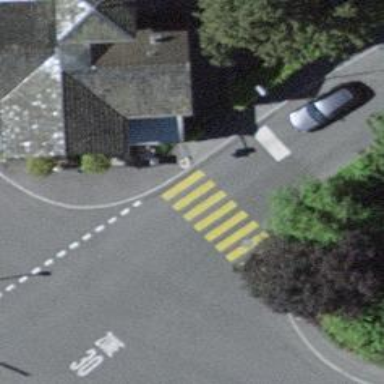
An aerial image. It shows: Zebra crossing on footway.